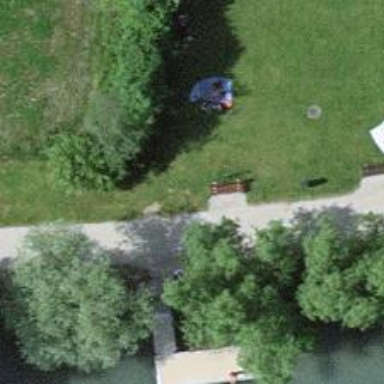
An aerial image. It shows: Brown bench.